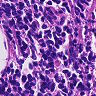
Metastatic tissue present: no